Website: bh-photo
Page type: receipt
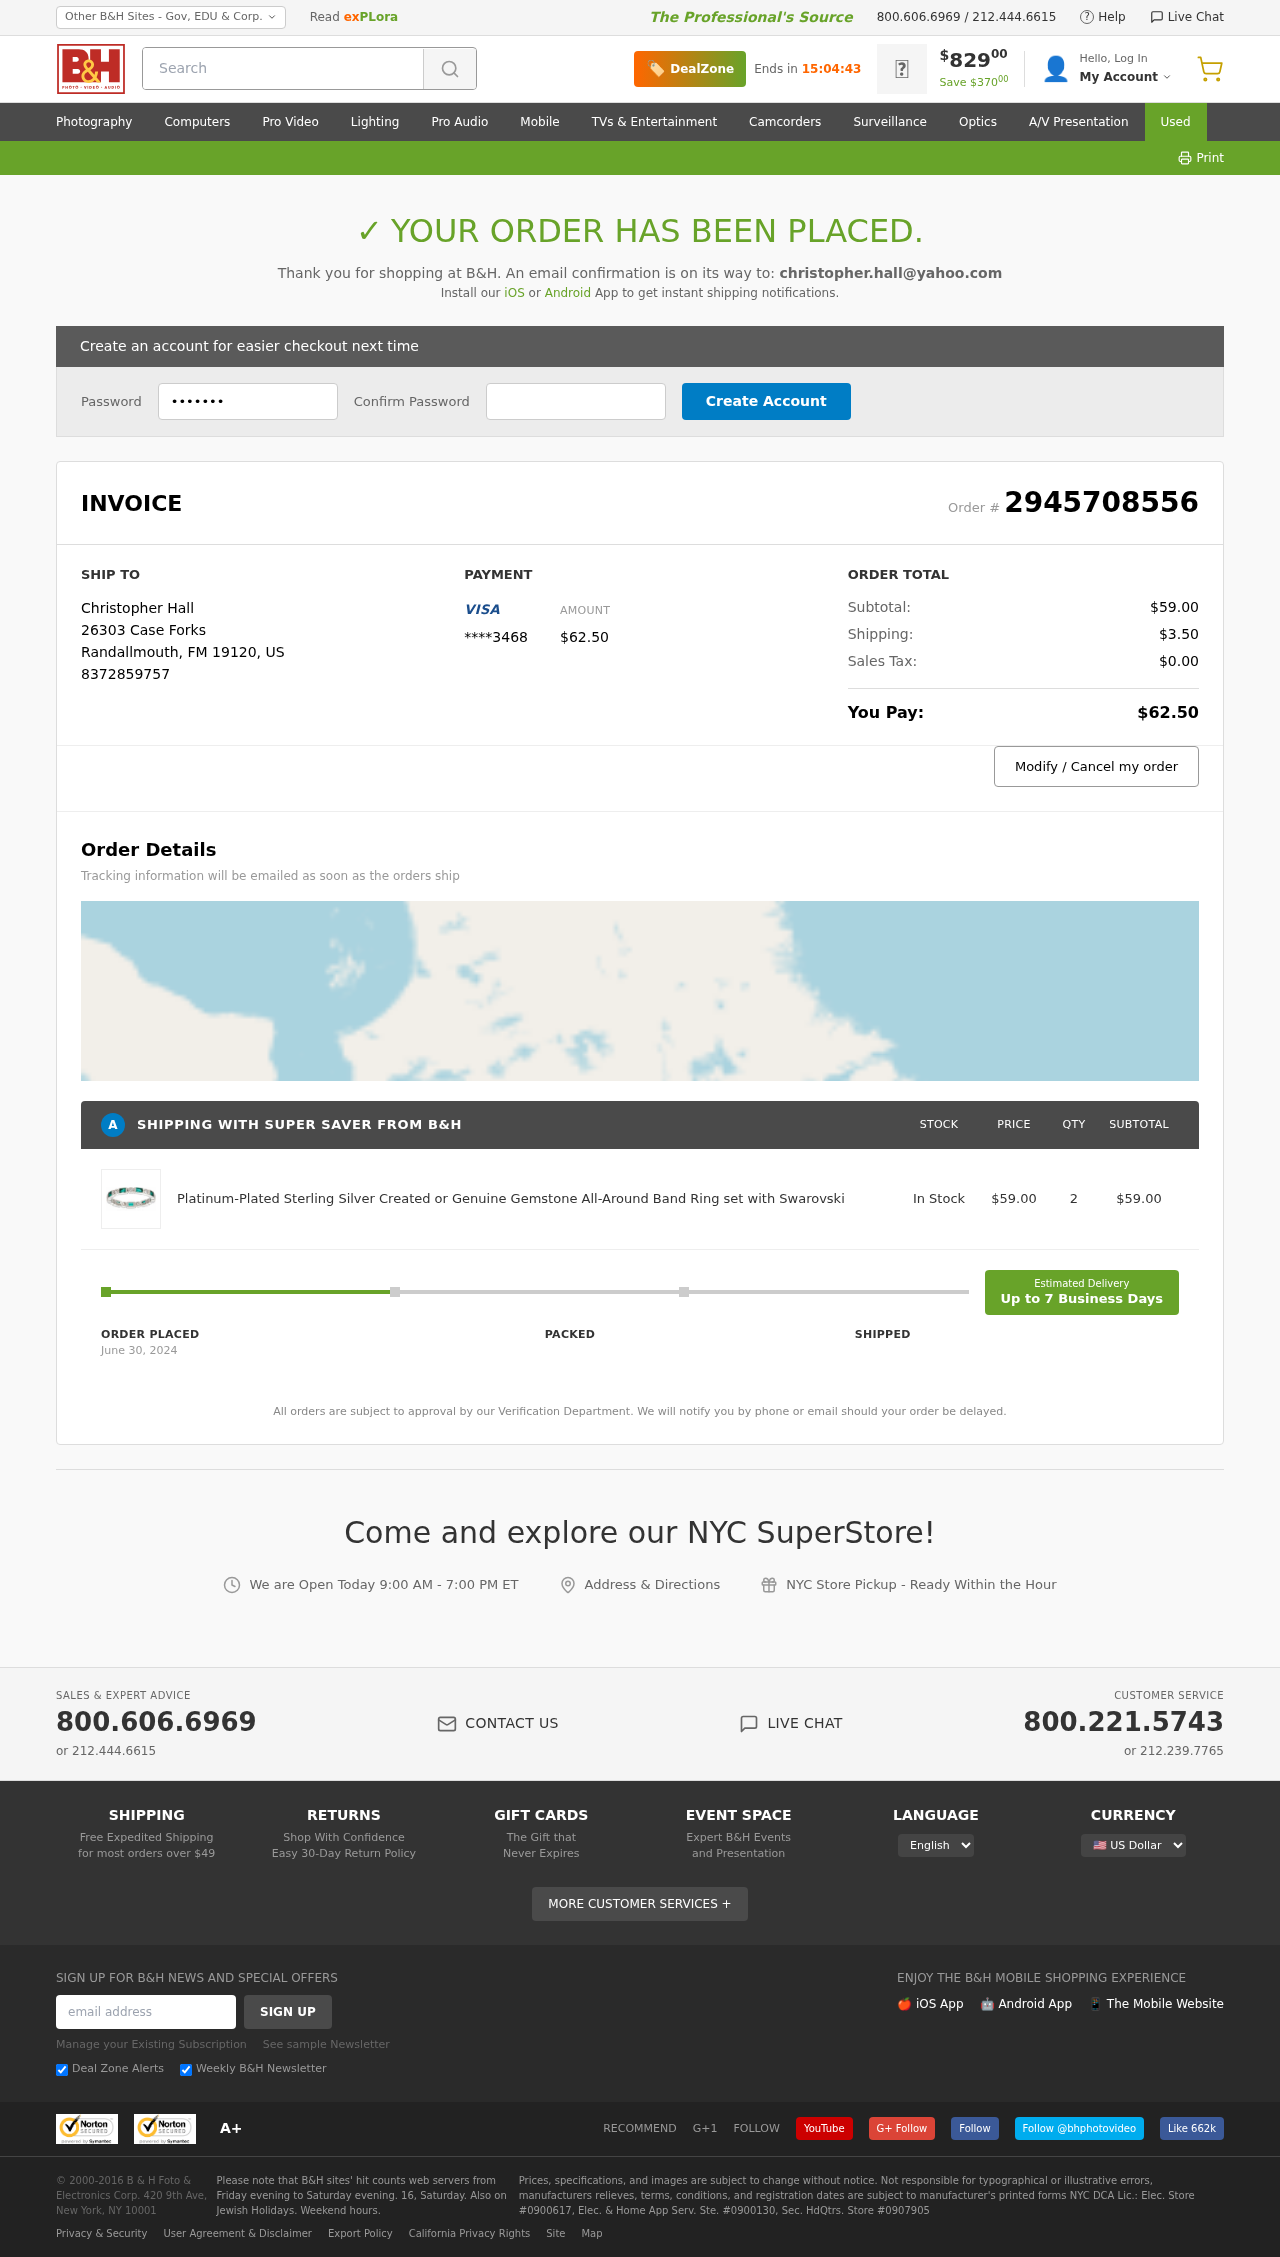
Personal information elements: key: PII_CARD_LAST4
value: ****3468
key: PII_CITY
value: Randallmouth
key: PII_COUNTRY_CODE
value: US
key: PII_EMAIL
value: christopher.hall@yahoo.com
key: PII_FULLNAME
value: Christopher Hall
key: PII_PHONE
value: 8372859757
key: PII_POSTCODE
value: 19120
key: PII_STATE_ABBR
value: FM
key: PII_STREET
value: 26303 Case Forks
Product elements: key: PRODUCT1_NAME
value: Platinum-Plated Sterling Silver Created or Genuine Gemstone All-Around Band Ring set with Swarovski
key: PRODUCT1_PRICE
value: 59
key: PRODUCT1_QUANTITY
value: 2
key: PRODUCT1_SUBTOTAL
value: $59.00
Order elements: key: ORDER_ID
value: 2945708556
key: ORDER_TOTAL
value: $62.50
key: ORDER_SUBTOTAL
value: $59.00
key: ORDER_SHIPPING_COST
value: $3.50
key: ORDER_TAX
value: $0.00
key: ORDER_DATE
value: June 30, 2024
Search elements: key: HEADER_SEARCH
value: Search